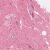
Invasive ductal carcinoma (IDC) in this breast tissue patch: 0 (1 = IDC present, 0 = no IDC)